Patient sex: M
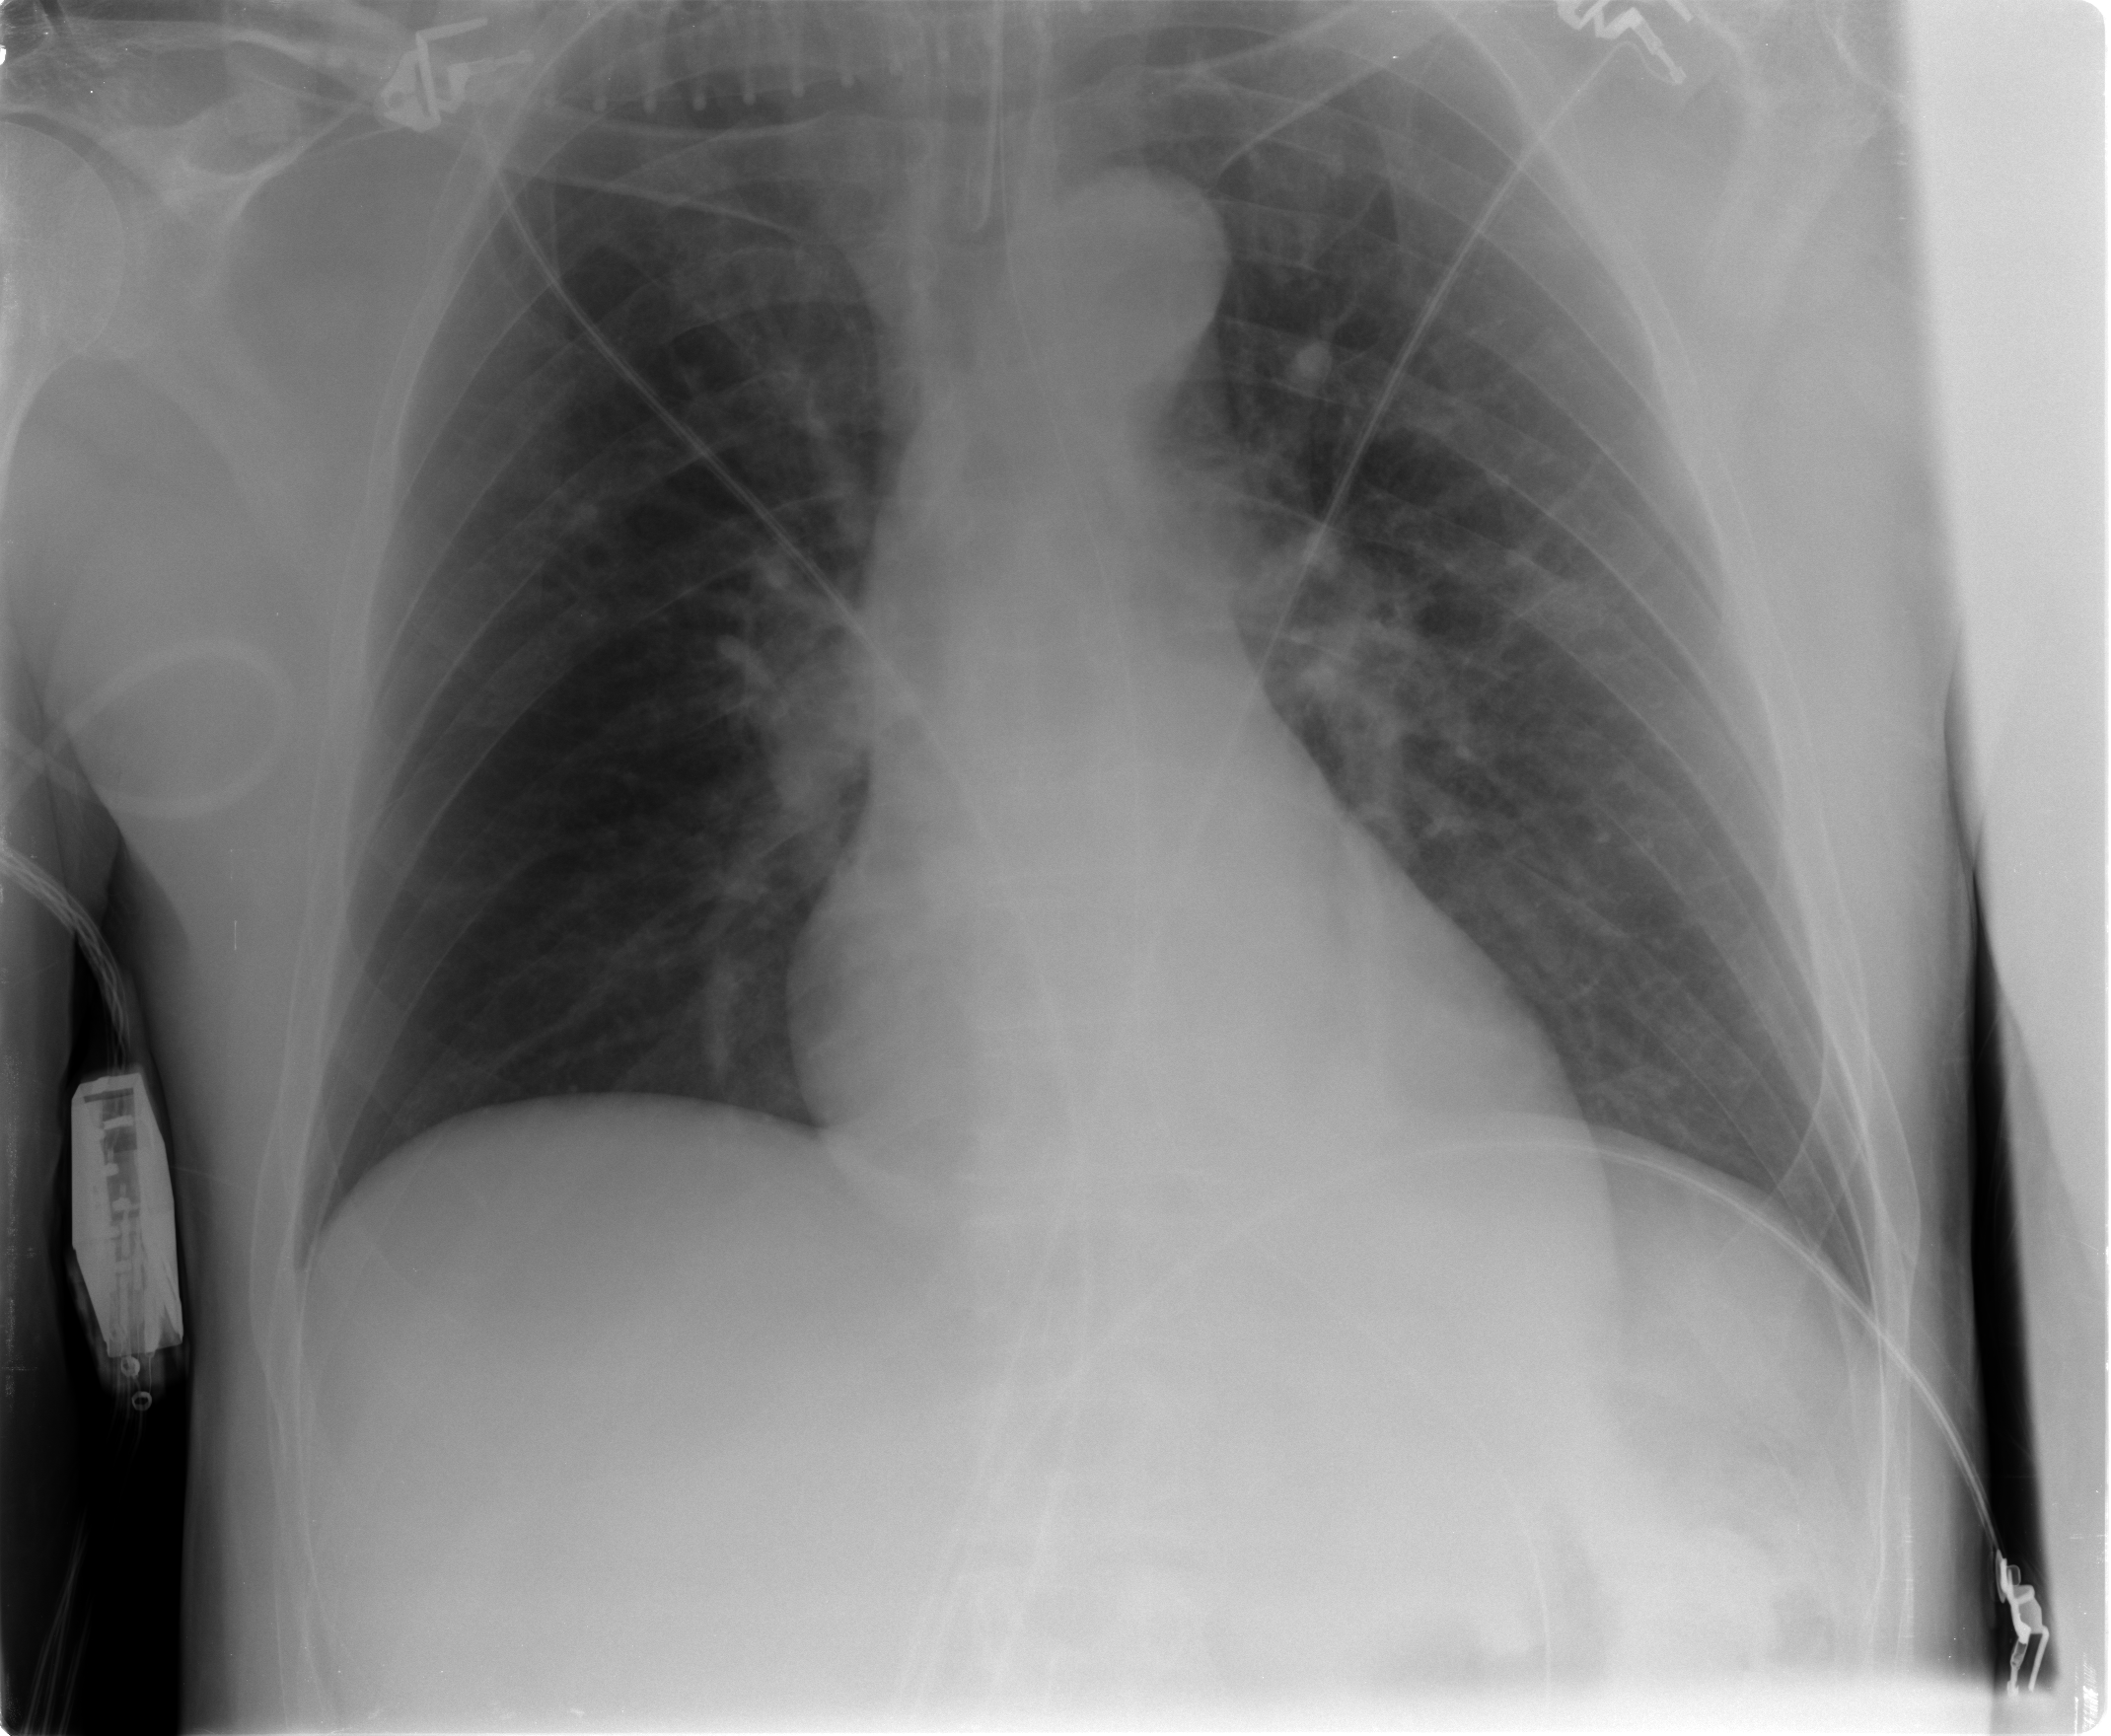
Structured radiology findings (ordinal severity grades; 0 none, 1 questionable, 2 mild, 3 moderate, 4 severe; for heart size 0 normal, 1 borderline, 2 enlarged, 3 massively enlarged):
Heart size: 0
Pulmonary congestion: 2
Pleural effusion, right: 0
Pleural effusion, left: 0
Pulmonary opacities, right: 0
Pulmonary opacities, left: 0
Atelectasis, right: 0
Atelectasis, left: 0